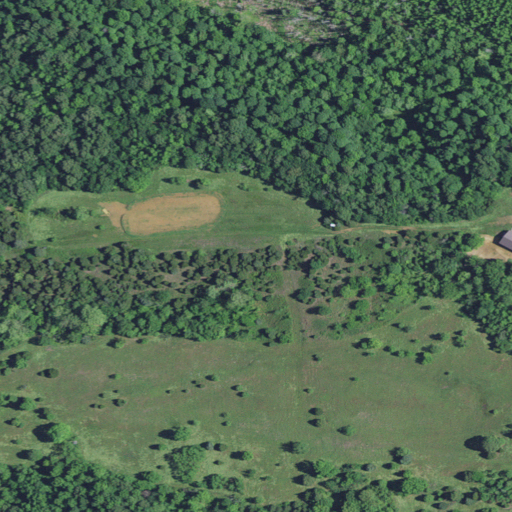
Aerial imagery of mountain in Kentucky named Poe Hill containing deciduous forest, mixed forest, grassland, pasture, herbaceous wetlands, and woody wetlands